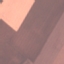
Label: AnnualCrop